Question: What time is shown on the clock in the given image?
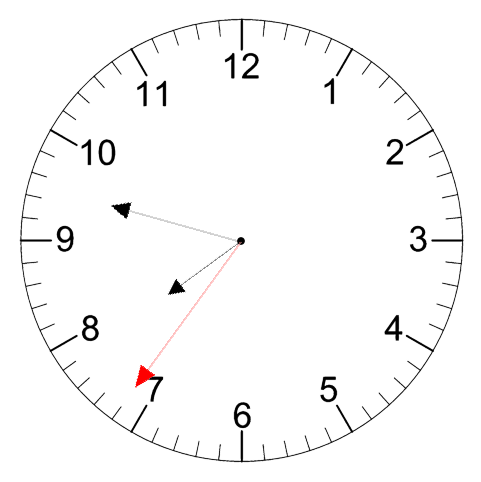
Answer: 07:47:36